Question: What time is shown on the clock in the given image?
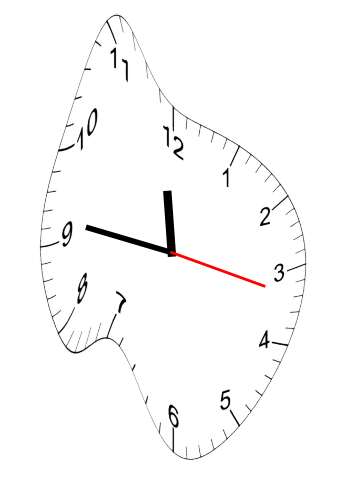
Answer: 11:46:17